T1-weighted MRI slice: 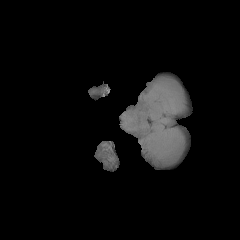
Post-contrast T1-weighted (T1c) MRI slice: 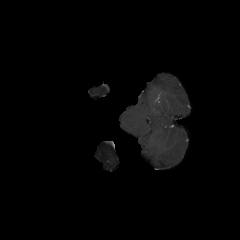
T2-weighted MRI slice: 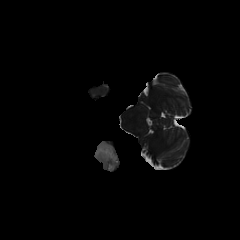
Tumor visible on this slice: yes